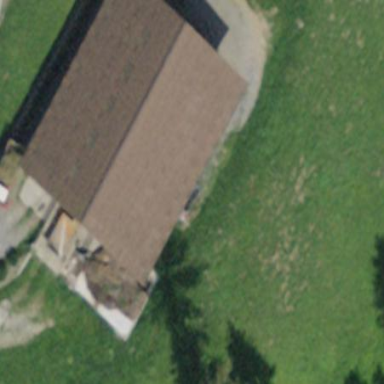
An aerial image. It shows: Barn.